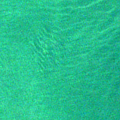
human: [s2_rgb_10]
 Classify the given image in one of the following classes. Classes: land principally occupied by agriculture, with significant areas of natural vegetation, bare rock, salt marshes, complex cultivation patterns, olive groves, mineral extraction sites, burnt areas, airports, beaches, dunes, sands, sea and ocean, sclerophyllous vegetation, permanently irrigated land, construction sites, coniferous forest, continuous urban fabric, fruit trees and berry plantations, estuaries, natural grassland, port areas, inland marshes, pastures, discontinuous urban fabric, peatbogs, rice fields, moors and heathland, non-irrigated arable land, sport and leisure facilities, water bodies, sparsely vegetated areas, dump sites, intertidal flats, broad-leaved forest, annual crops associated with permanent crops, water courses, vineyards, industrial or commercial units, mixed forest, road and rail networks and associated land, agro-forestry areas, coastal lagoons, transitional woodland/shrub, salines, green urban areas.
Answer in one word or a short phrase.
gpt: sea and ocean